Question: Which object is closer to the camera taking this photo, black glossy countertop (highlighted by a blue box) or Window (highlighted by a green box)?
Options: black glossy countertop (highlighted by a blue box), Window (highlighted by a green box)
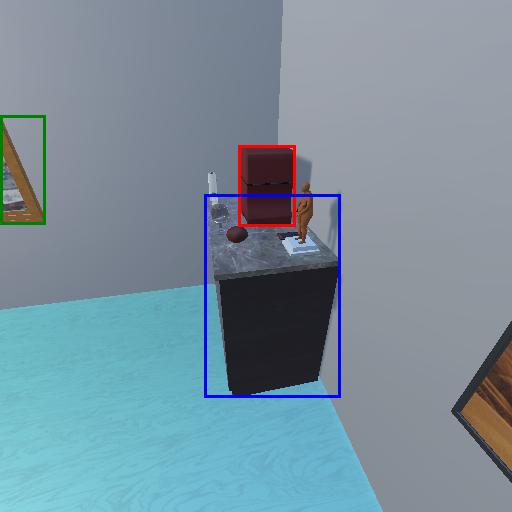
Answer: black glossy countertop (highlighted by a blue box)